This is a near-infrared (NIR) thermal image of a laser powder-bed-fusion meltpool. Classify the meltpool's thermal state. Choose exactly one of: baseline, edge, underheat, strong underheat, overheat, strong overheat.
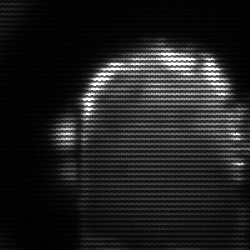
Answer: baseline